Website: lowes
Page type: customer-info-address
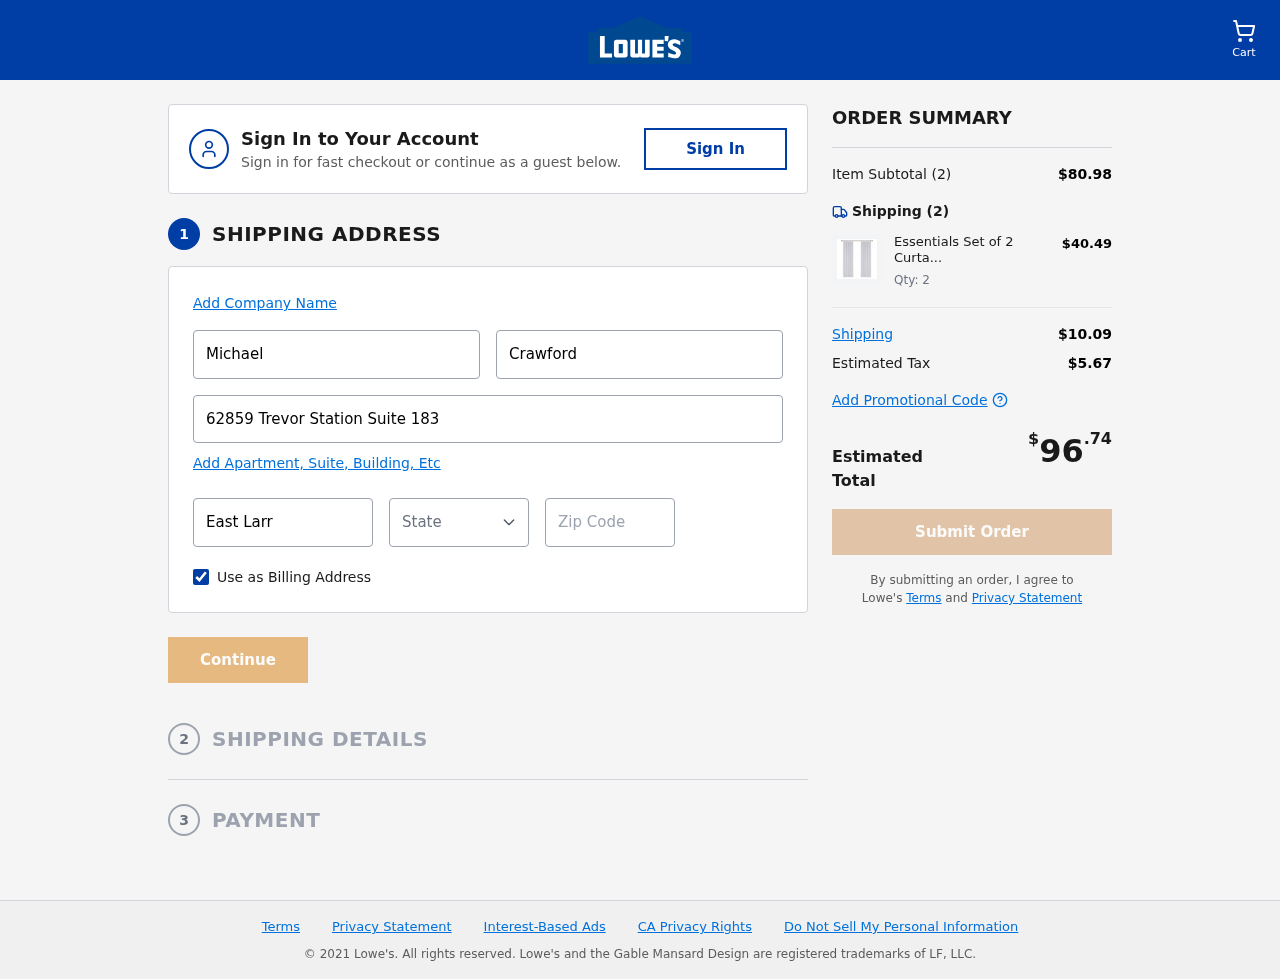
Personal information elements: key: PII_CITY
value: East Larryview
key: PII_FIRSTNAME
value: Michael
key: PII_LASTNAME
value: Crawford
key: PII_POSTCODE
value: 12506
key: PII_STATE_ABBR
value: TX
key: PII_STREET
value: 62859 Trevor Station Suite 183
Product elements: key: PRODUCT1_NAME
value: Essentials Set of 2 Curtains with Ruffle Tape, 245x140
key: PRODUCT1_PRICE
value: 40.49
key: PRODUCT1_QUANTITY
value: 2
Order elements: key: ORDER_NUM_ITEMS
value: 2
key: ORDER_SUBTOTAL
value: $80.98
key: ORDER_NUM_ITEMS2
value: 2
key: ORDER_SHIPPING_COST
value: $10.09
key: ORDER_TAX
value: $5.67
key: ORDER_TOTAL
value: $96.74